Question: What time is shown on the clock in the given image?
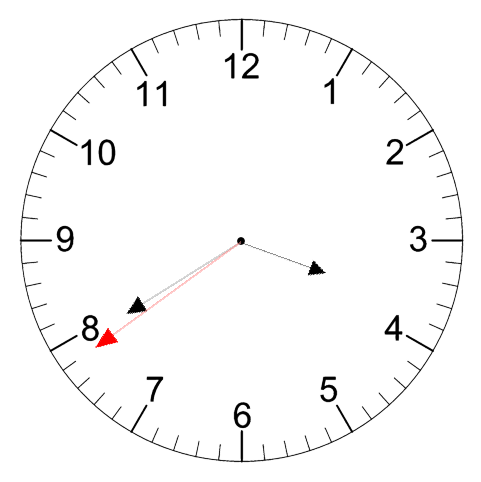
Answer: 03:39:39